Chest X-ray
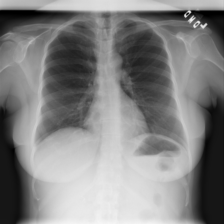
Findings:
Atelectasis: negative
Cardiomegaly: negative
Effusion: negative
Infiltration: negative
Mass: negative
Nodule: negative
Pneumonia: negative
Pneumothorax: negative
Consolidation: negative
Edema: negative
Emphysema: negative
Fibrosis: negative
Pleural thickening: negative
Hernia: negative